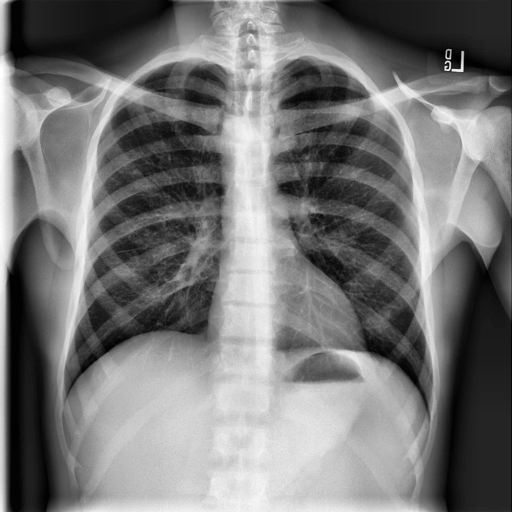
Finding: NORMAL